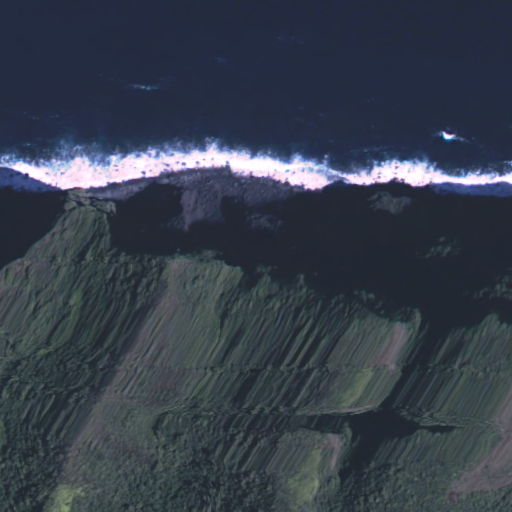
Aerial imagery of valley in Hawaii named ‘Āpu‘uiki Gulch containing only unknown